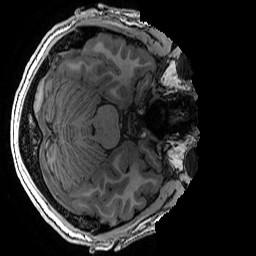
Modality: T1w
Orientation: axial
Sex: male
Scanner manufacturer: ge
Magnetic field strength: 3 T
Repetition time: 0.007664 s
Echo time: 0.00342 s